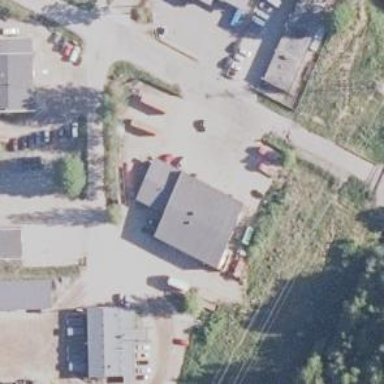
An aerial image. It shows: Public building.